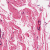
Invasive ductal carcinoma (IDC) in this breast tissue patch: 0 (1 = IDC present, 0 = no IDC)